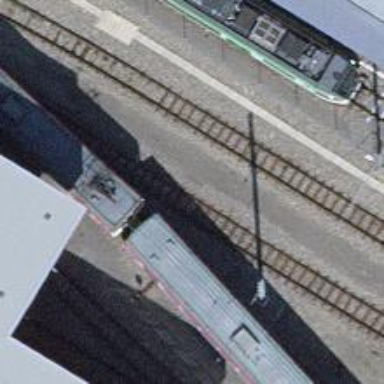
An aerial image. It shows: Narrow-gauge railway with electrified tracks using contact line. Located in service yard with one track.